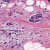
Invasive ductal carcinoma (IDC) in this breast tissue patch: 0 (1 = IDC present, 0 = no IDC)